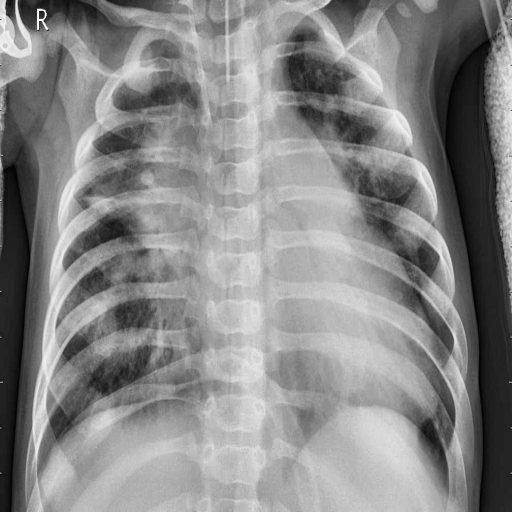
Finding: PNEUMONIA